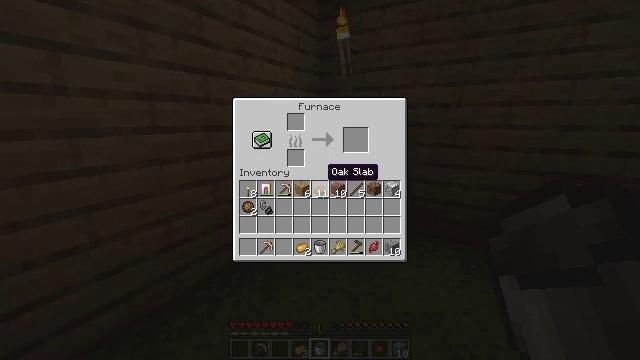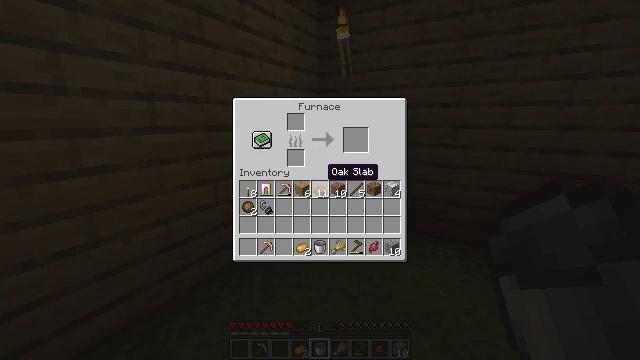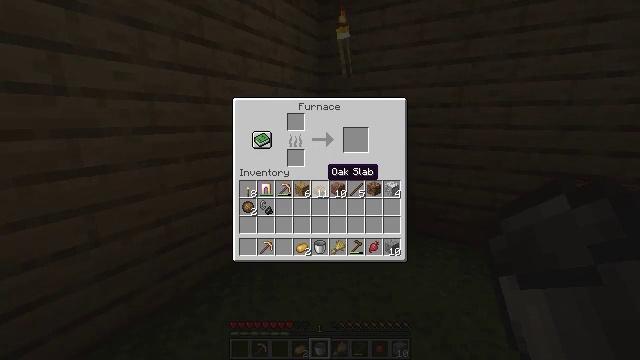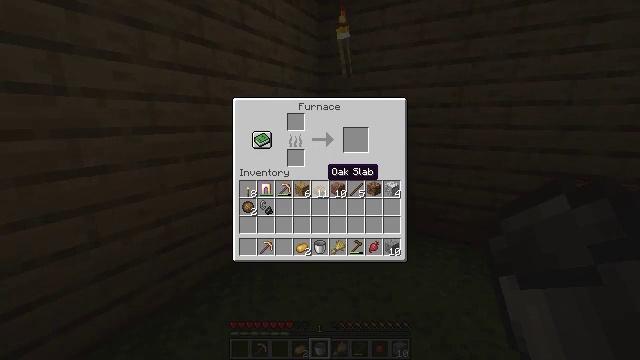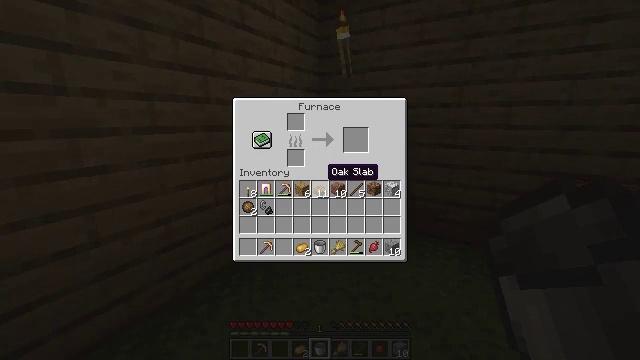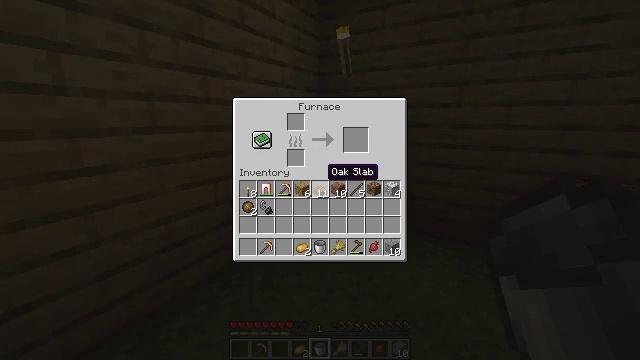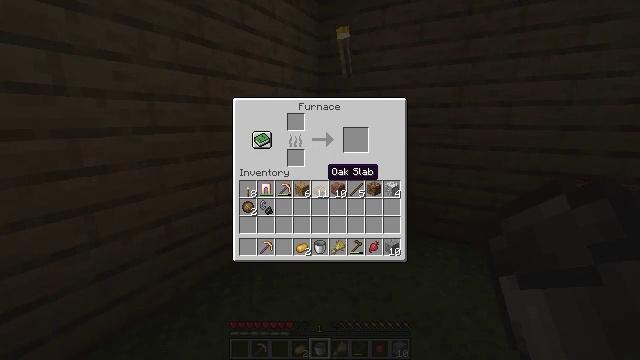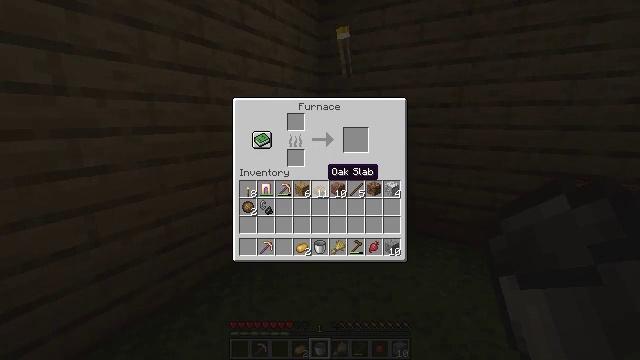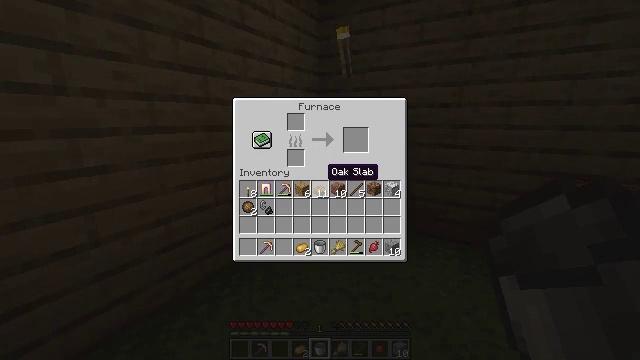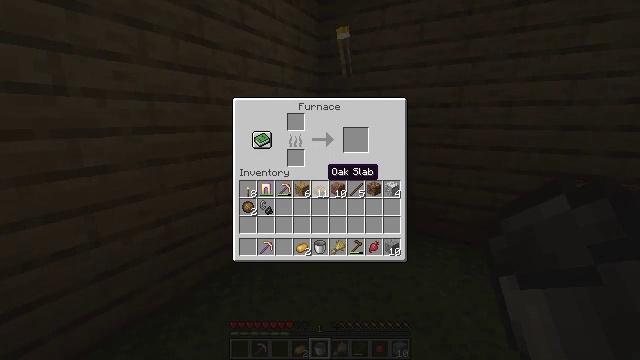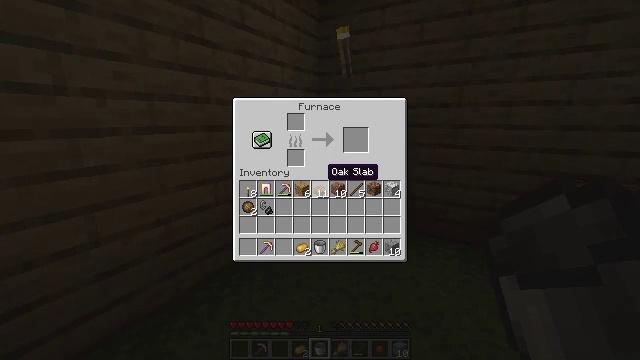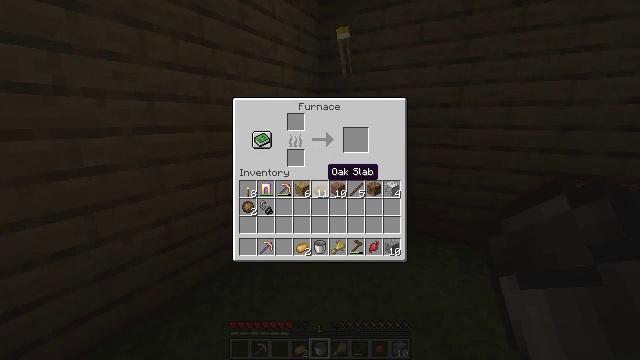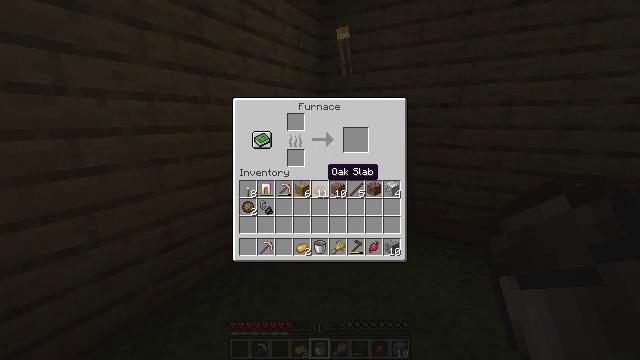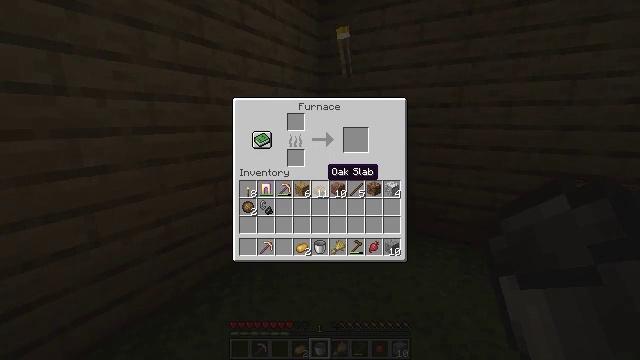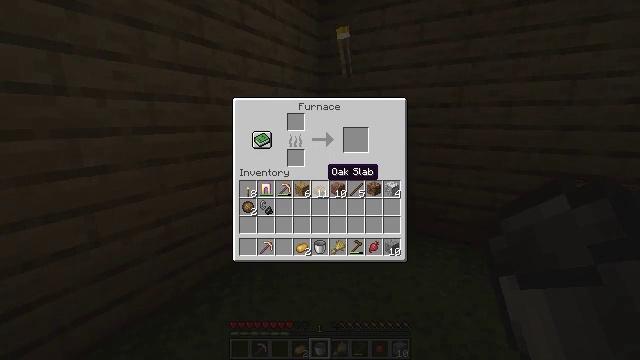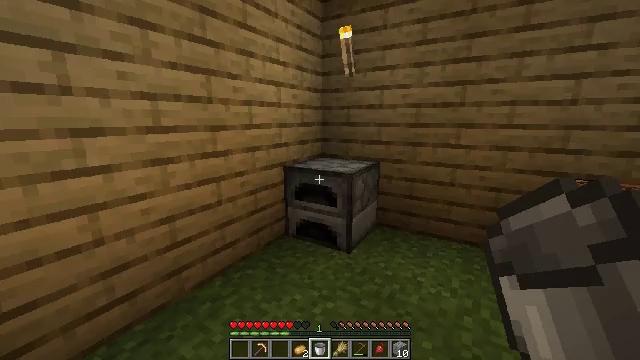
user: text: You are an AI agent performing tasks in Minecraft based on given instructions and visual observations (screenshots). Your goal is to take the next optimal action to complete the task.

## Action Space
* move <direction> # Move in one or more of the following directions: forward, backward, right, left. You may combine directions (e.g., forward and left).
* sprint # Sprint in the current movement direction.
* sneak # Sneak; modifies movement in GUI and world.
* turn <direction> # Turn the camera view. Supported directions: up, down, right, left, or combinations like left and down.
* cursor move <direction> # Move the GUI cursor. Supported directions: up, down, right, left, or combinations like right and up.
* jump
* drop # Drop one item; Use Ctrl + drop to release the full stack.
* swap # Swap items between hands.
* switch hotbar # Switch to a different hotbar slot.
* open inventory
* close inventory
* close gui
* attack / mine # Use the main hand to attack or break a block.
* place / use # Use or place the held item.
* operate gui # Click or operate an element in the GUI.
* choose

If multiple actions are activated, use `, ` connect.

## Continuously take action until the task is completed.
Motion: motion action
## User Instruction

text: Break the cobblestone to create a path.
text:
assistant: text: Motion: move forward
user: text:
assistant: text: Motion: move forward
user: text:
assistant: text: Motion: move forward
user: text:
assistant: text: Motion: move forward
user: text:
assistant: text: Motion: move forward
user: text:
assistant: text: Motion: move forward
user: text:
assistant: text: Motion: move forward
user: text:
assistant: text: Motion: move forward
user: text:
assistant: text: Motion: move forward
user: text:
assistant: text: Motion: move forward
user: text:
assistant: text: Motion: move forward
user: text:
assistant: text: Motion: move forward
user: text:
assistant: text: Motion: move forward
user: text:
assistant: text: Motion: no_op
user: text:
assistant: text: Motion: open inventory
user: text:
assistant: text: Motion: turn left, open inventory
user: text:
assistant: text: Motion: turn left and down, open inventory
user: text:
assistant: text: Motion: turn left and down, open inventory
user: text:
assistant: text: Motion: turn left and down
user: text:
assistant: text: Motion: turn left and down
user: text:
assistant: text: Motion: turn left and down
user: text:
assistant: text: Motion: turn left and down
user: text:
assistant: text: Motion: move forward, turn left and down
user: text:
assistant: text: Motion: move forward, turn left and down
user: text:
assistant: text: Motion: move forward
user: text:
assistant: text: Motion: move forward
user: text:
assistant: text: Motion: move forward, turn right and up
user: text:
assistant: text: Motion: move forward, turn right and up
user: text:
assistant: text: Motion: move forward, turn right and up
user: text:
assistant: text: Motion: move forward, turn right and up